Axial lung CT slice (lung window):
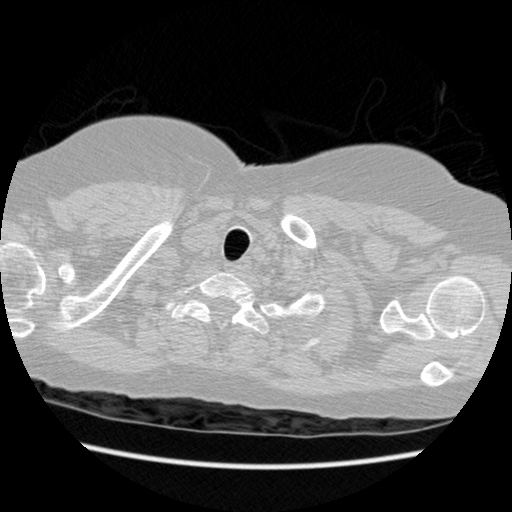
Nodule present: no